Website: walmart
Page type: payment
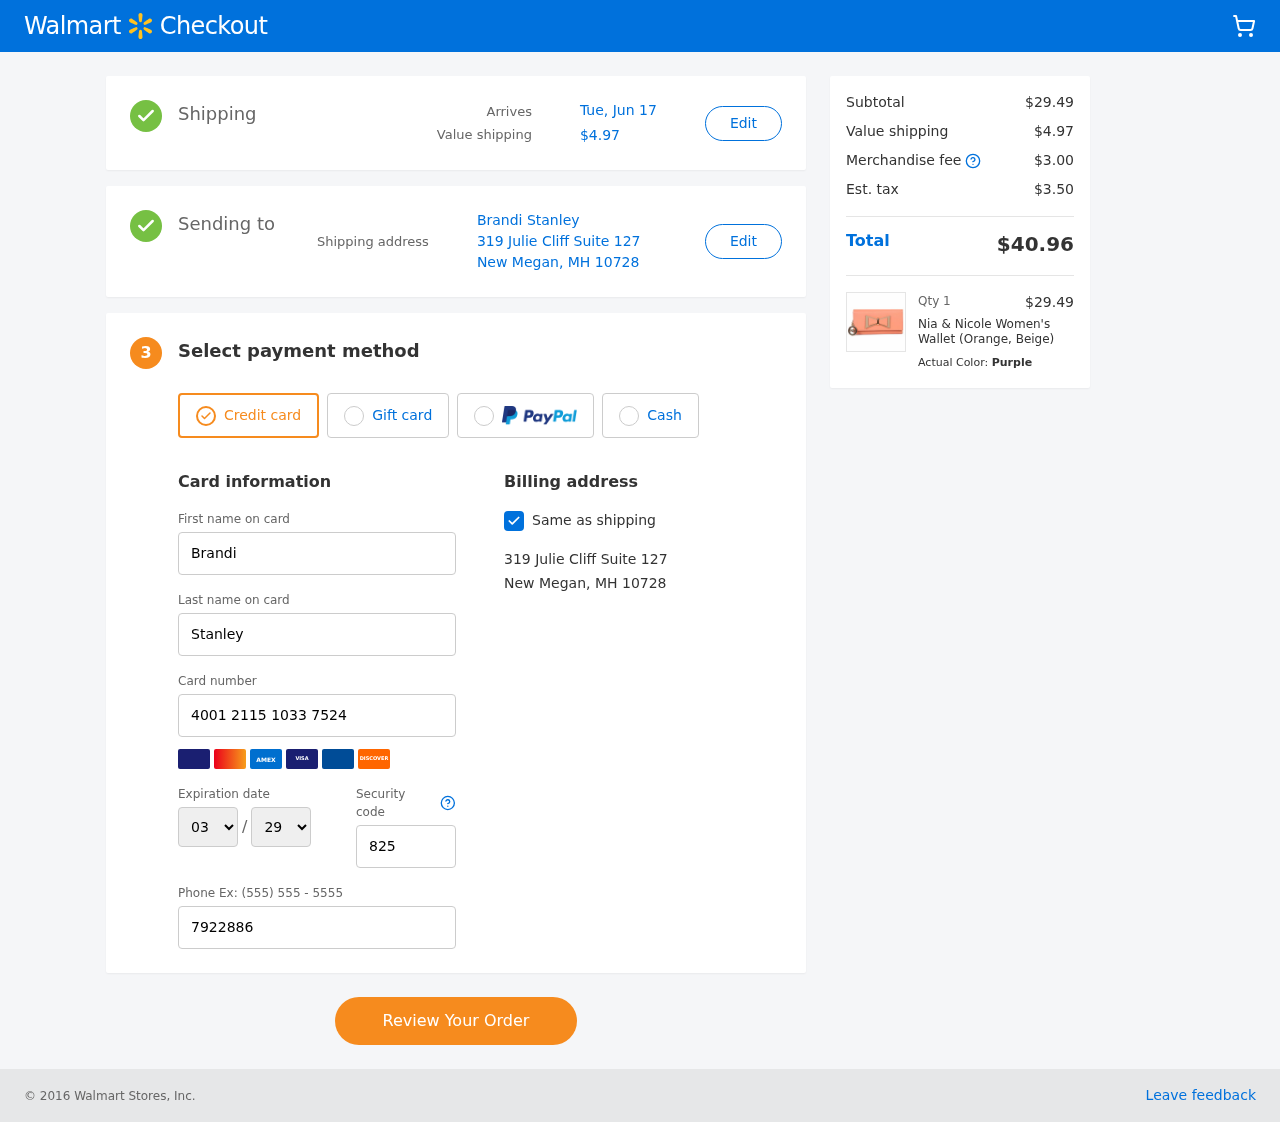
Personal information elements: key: PII_CARD_EXPIRY_MONTH
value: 03
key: PII_CARD_EXPIRY_YEAR
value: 29
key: PII_CITY_STATE_ZIP
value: New Megan, MH 10728
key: PII_FULLNAME
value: Brandi Stanley
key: PII_STREET
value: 319 Julie Cliff Suite 127
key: PII_FIRSTNAME
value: Brandi
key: PII_LASTNAME
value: Stanley
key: PII_CARD_NUMBER
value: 4001 2115 1033 7524
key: PII_CARD_CVV
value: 825
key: PII_PHONE
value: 7922886230
Product elements: key: PRODUCT1_NAME
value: Nia & Nicole Women's Wallet (Orange, Beige)
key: PRODUCT1_PRICE
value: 29.49
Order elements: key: ORDER_DELIVERY_DATE
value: Tue, Jun 17
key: ORDER_SHIPPING_COST
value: $4.97
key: ORDER_SUBTOTAL
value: $29.49
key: ORDER_MERCHANDISE_FEE
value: $3.00
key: ORDER_TAX
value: $3.50
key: ORDER_TOTAL
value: $40.96
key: ORDER_NUM_ITEMS
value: Qty 1